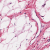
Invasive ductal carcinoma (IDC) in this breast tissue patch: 0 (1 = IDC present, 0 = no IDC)